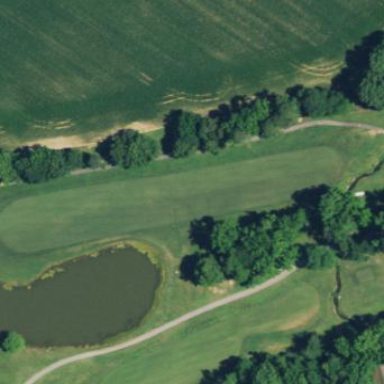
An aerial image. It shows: Golf fairway surrounded by grass.